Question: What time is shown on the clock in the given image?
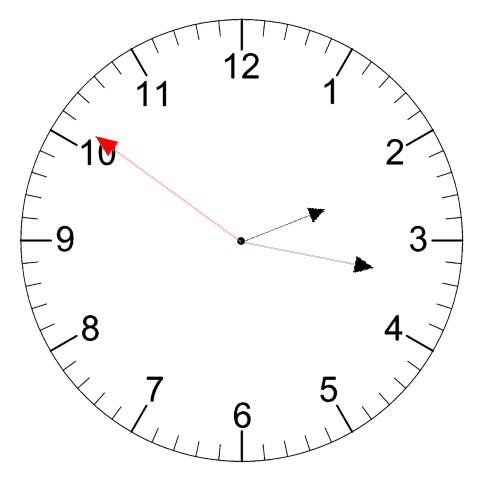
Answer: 02:16:51